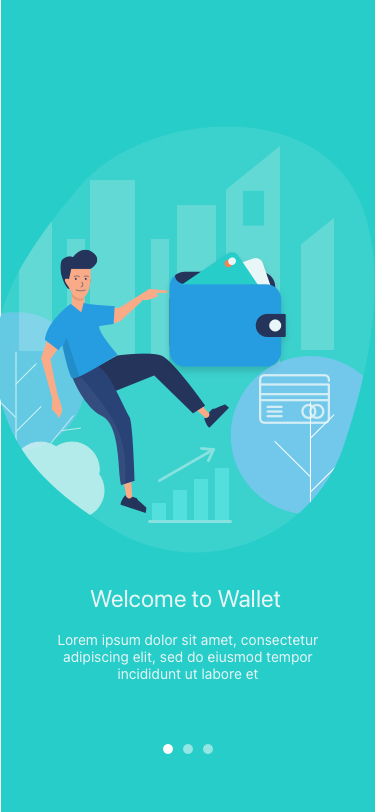
Text in this UI design:
Welcome to Wallet
Lorem ipsum dolor sit amet, consectetur adipiscing elit, sed do eiusmod tempor incididunt ut labore et